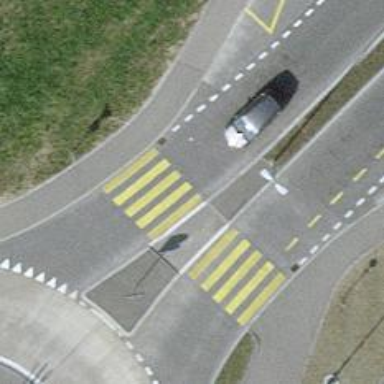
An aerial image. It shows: Zebra crossing with road island.